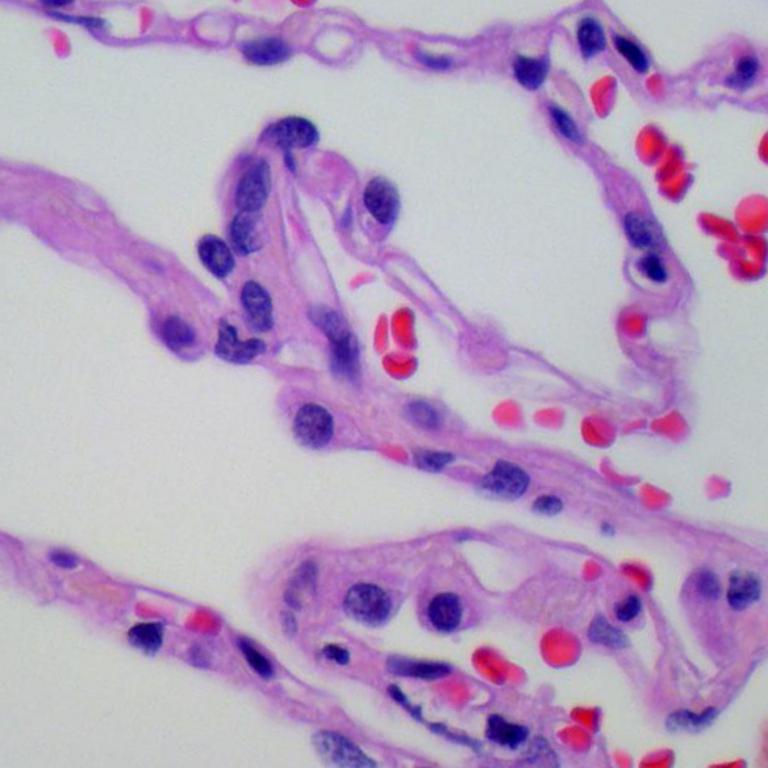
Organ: lung
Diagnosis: benign